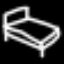
Label: bed